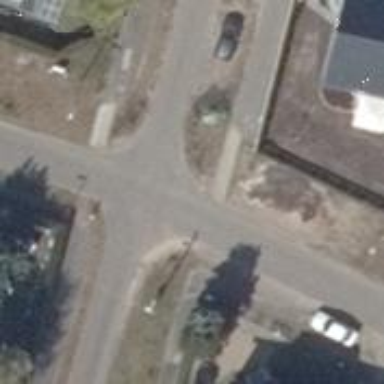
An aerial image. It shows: Residential road with asphalt surface. There are sidewalks on both sides of the road.